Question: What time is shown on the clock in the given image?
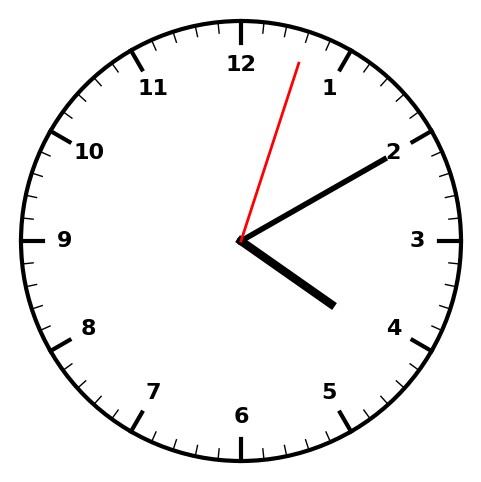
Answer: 04:10:03